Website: lowes
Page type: billing-address
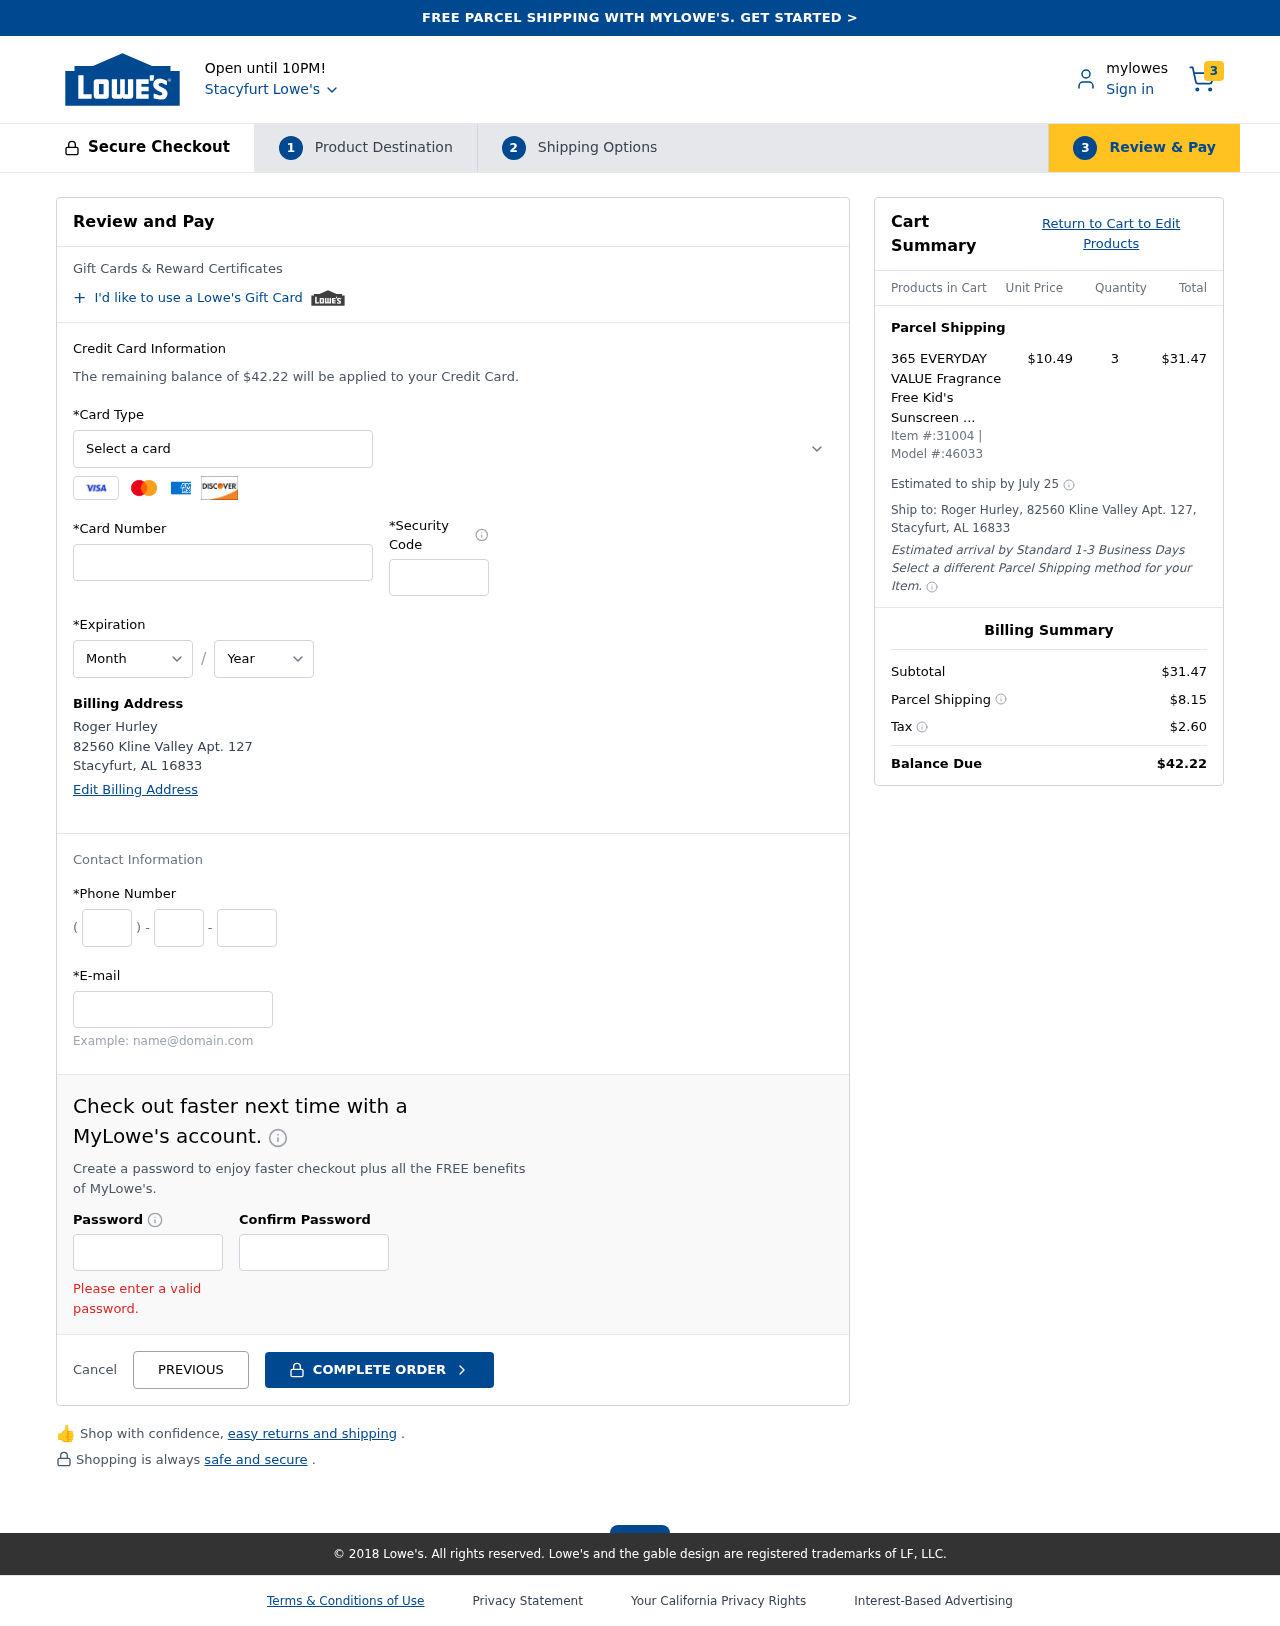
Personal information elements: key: PII_CARD_CVV
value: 397
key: PII_CARD_EXPIRY_MONTH
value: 04
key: PII_CARD_EXPIRY_YEAR
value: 29
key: PII_CARD_NUMBER
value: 6011 7976 8630 9860
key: PII_CARD_TYPE
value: Discover
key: PII_CITY
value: Stacyfurt
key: PII_CITY_STATE_ZIP
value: Stacyfurt, AL 16833
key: PII_EMAIL
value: roger_hurley@yahoo.com
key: PII_FULLNAME
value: Roger Hurley
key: PII_PHONE_AREA
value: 477
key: PII_PHONE_PREFIX
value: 513
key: PII_PHONE_SUFFIX
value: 4160
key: PII_STREET
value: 82560 Kline Valley Apt. 127
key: PII_FULLNAME2
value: Roger Hurley
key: PII_STREET2
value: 82560 Kline Valley Apt. 127
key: PII_CITY_STATE_ZIP2
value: Stacyfurt, AL 16833
Product elements: key: PRODUCT1_NAME
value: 365 EVERYDAY VALUE Fragrance Free Kid's Sunscreen SPF 50, 5.3 OZ
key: PRODUCT1_PRICE
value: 10.49
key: PRODUCT1_QUANTITY
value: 3
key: PRODUCT_ITEM_NUMBER
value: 31004
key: PRODUCT_MODEL_NUMBER
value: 46033
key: PRODUCT1_LINE_TOTAL
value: $31.47
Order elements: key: ORDER_NUM_ITEMS
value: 3
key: ORDER_TOTAL
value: $42.22
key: ORDER_SHIPPING_DATE
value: July 25
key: ORDER_SUBTOTAL
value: $31.47
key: ORDER_SHIPPING_COST
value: $8.15
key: ORDER_TAX
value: $2.60